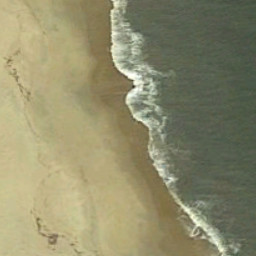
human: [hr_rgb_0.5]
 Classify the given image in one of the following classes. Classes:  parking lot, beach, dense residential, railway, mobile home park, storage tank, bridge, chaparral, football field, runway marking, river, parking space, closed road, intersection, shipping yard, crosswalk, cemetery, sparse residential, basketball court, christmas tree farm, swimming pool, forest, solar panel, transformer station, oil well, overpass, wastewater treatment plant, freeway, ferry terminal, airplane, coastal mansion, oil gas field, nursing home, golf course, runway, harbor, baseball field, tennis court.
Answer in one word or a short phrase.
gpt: beach